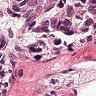
Metastatic tissue present: yes